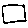
Label: square